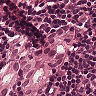
Metastatic tissue present: no